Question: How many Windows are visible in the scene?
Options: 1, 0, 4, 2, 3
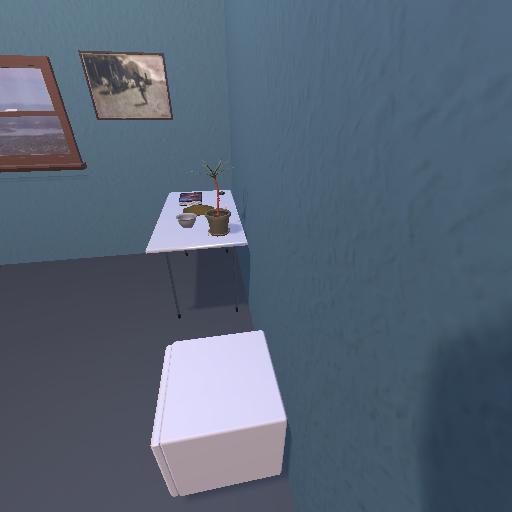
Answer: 1